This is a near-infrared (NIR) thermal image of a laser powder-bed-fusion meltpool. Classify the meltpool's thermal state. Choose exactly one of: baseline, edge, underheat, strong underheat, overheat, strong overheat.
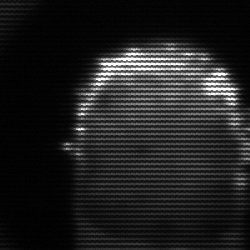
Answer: baseline